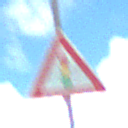
Verkehrszeichen: Lichtzeichenanlage
Umgebung: Outdoor, Nature
Tageszeit: Midday
Wetter: PartlyCloudy
Licht: Natural
Jahreszeit: NotSpecified
Kontrast: HighContrast